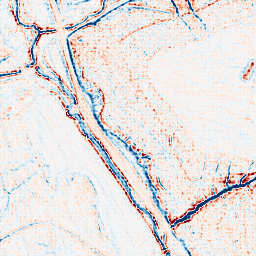
Category: multiscale
Decomposition family: dog_multiscale
Decomposition parameters: sigma_ratio: 1.4
n_scales: 3
base_sigma: 0.5
Upsampling method: sinc_hamming
Upsampling parameters: scale: 4
kernel_size: 4
Upsampling scale: 4